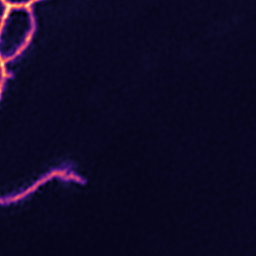
Label: Super-resolution ER image